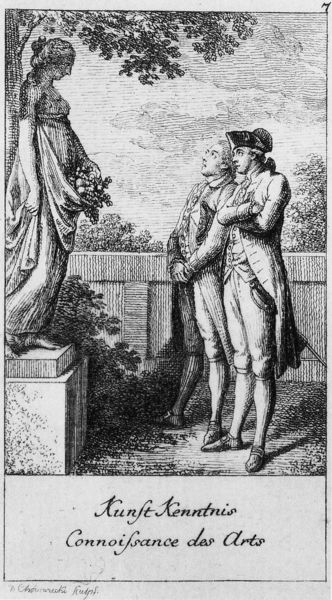
Titel: Natürliche und affectirte Handlungen des Lebens, 2. Folge, Blatt 7, Kunstkenntnis
Künstler: Daniel Nikolaus Chodowiecki
Institution: Berlin, Staatliche Museen, Kupferstichkabinett
Schlagwörter: baum, blätter, himmel, mann, schatten, frauen, blumen, frau, frisur, hut, hüte, kleid, licht, männer, schwarz, skizze, weiss, zeichnung, blick, obst, park, jung, falten, sockel, busch, büsche, figur, gewand, mantel, stehend, locken, garten, skulptur, statue, perücke, schürze, schrift, schuhe, mauer, büste, korb, deutsch, socken, podest, betrachtung, draußen, druck, stich, schwarzweiß, schwert, text, uniform, schiller, degen, kunst, flora, anschauen, betrachten, kniebundhose, strumpfhosen, florett, studium, lernen, kupferstich, kniehose, fru, wissen, bildtitel, ceres, draußem, kunstkenntnis, frauenstatue, kenntnis, enbaum